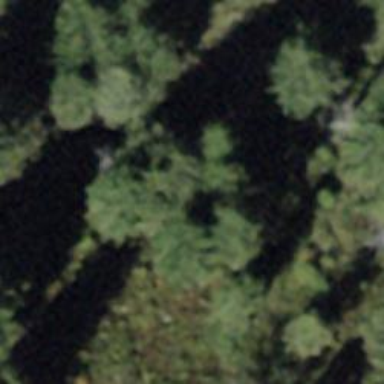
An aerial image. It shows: Forest area predominantly covered with needle-leaved trees.